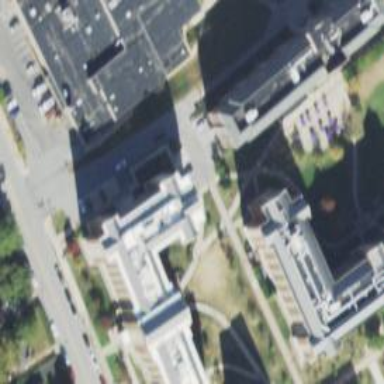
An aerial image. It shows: View of university building.